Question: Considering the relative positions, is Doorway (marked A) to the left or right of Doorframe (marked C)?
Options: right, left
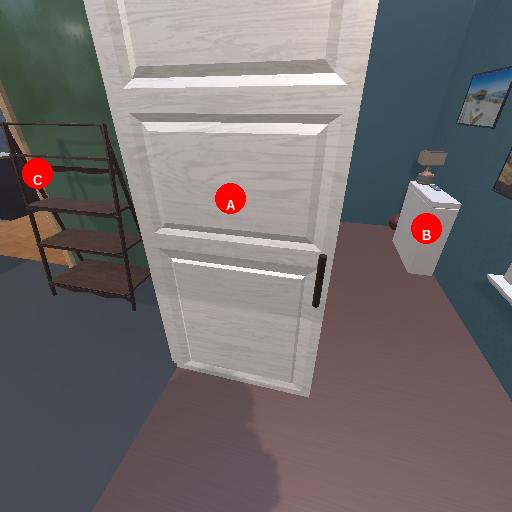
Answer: right